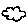
Label: cloud